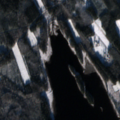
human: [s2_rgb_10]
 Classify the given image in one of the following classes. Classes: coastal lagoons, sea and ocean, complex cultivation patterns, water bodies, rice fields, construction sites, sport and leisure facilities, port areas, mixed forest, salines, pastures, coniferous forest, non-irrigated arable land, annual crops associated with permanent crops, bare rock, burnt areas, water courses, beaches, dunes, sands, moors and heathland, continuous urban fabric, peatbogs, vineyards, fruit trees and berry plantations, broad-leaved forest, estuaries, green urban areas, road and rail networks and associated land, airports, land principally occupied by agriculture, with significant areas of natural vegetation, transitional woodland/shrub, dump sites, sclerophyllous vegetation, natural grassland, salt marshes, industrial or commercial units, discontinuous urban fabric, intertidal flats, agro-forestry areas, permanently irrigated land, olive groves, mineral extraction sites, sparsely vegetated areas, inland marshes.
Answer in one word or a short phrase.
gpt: land principally occupied by agriculture, with significant areas of natural vegetation, broad-leaved forest, coniferous forest, mixed forest, transitional woodland/shrub, water bodies